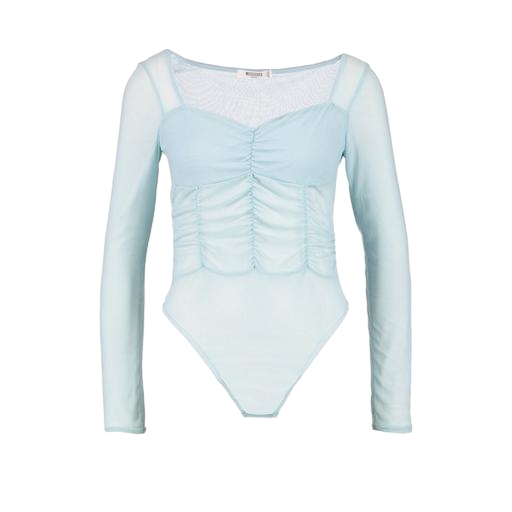
long sleeved and colored light blue, daria top sky blue, blue and long-sleeve, white background